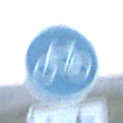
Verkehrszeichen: Radweg
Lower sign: MehrspurigeFahrzeugeFrei9
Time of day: SunriseSunset
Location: Outdoor (Nature)
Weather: PartlyCloudy
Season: NotSpecified
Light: Natural